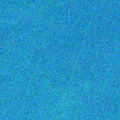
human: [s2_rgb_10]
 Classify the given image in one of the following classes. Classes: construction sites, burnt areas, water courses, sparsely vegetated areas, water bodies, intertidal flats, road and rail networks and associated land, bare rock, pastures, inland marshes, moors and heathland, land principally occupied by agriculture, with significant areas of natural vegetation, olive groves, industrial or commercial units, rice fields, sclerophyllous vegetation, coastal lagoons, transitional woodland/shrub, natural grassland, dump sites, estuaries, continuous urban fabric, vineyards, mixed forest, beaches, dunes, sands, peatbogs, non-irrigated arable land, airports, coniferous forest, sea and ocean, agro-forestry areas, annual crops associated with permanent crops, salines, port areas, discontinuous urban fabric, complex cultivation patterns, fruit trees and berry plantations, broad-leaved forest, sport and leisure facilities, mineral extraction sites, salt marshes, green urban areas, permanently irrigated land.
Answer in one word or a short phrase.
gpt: sea and ocean